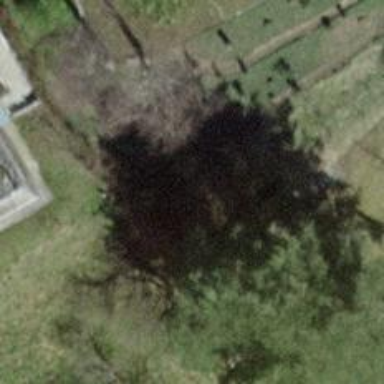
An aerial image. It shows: Beautiful tree in nature.